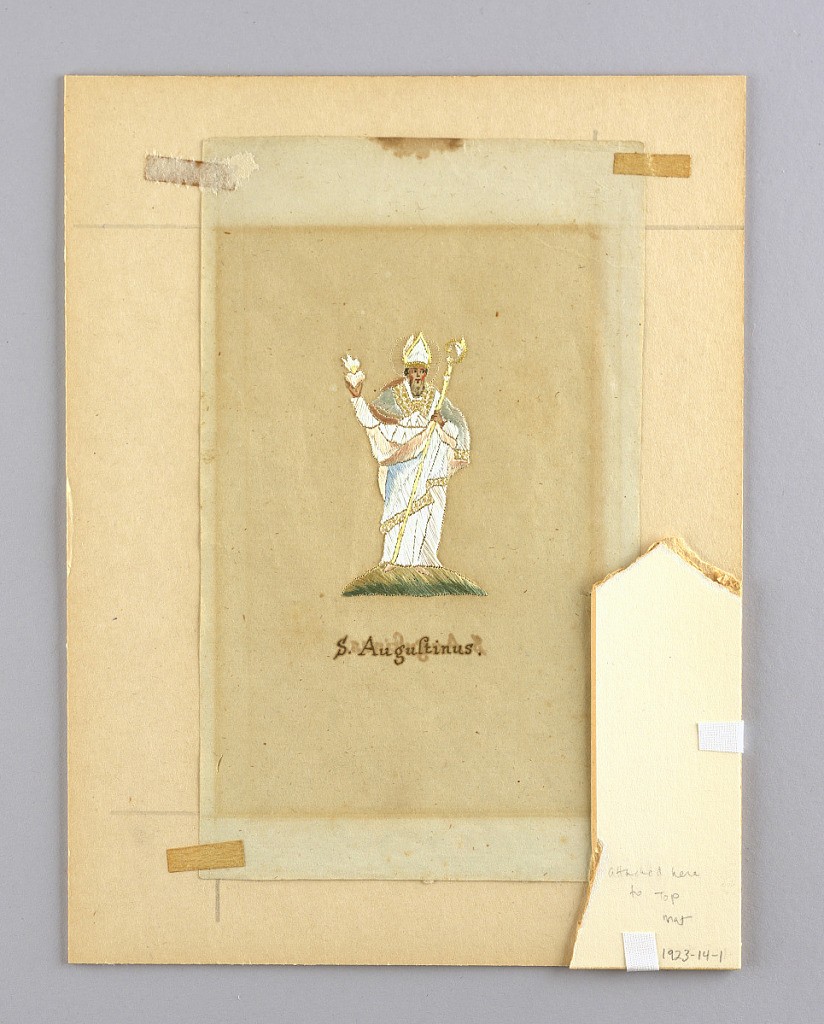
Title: Embroidered picture
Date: early 19th century
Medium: paper, silk Technique: embroidered
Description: Small picture embroidered on paper with pastel silks. Design reversed on reverse of paper. Labeled in ink: "S. Augustinus." The saint is shown with flaming heart in his hand and bishop's garb with mitre and crozier.